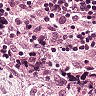
Metastatic tissue present: no